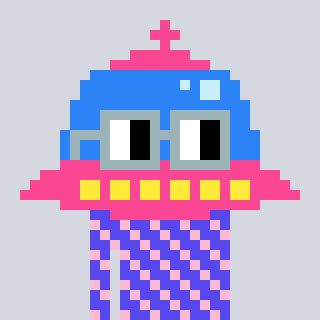
a pixel art character with square dark gray glasses, a ufo-shaped head and a computerblue-colored body on a cool background